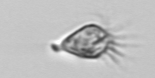
Label: Paratontonia_gracillima